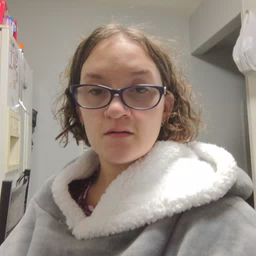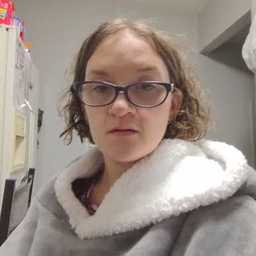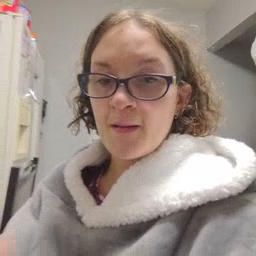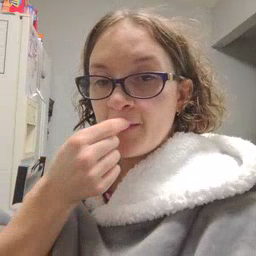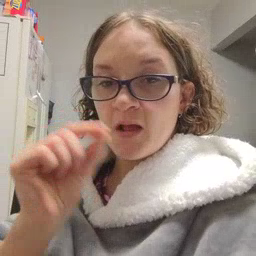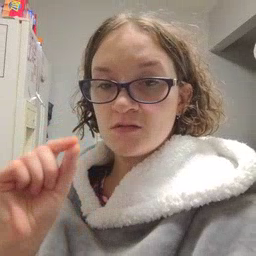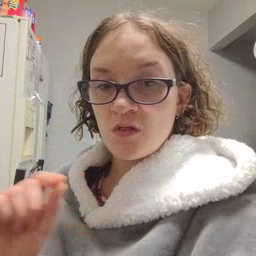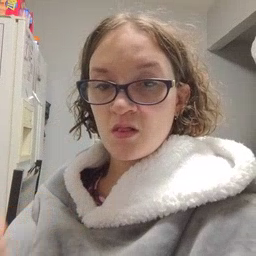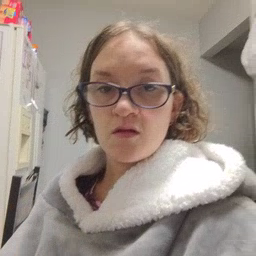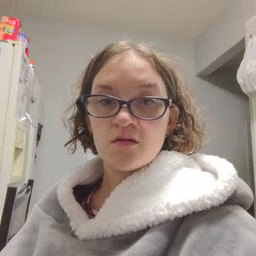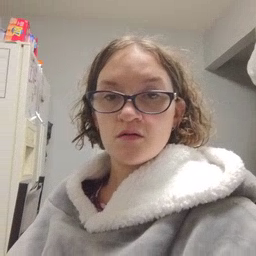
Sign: pencil